Question: I was trying to create a queue of playing card that is responsive to display width.

I want this queue to be fit to display width so that no card get lost from display. I want to cover conventional width of phone, tablet and desktop.
I also like to align this queue to center so that it does not look bad.
<URL>
'''
<div>
<img src="http://chetart.com/blog/wp-content/uploads/2012/05/playing-card-back.jpg" alt="">
<img class="rest" src="http://chetart.com/blog/wp-content/uploads/2012/05/playing-card-back.jpg" alt="">
<img class="rest" src="http://chetart.com/blog/wp-content/uploads/2012/05/playing-card-back.jpg" alt="">
<img class="rest" src="http://chetart.com/blog/wp-content/uploads/2012/05/playing-card-back.jpg" alt="">
<img class="rest" src="http://chetart.com/blog/wp-content/uploads/2012/05/playing-card-back.jpg" alt="">
<img class="rest" src="http://chetart.com/blog/wp-content/uploads/2012/05/playing-card-back.jpg" alt="">
<img class="rest" src="http://chetart.com/blog/wp-content/uploads/2012/05/playing-card-back.jpg" alt="">
<img class="rest" src="http://chetart.com/blog/wp-content/uploads/2012/05/playing-card-back.jpg" alt="">
<img class="rest" src="http://chetart.com/blog/wp-content/uploads/2012/05/playing-card-back.jpg" alt="">
<img class="rest" src="http://chetart.com/blog/wp-content/uploads/2012/05/playing-card-back.jpg" alt="">
<img class="rest" src="http://chetart.com/blog/wp-content/uploads/2012/05/playing-card-back.jpg" alt="">
<img class="rest" src="http://chetart.com/blog/wp-content/uploads/2012/05/playing-card-back.jpg" alt="">
</div>
div{
width:100%;
}
img{
display: inline-block;
height: 200px;
}
.rest{
margin-left: -102px;
}
'''
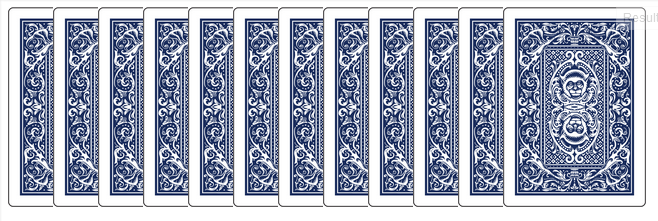
Answer: This is a perfect fit for the new <URL>!
Use 'display:inline-flex' on your wrapping div, and remove the 'display:inline-block' on 'img':
'''
div{
width:100%;
display:inline-flex;
}
img{
height: 200px;
}
.rest{
margin-left: -102px;
/*flex-grow:1;*/ /* Bonus : all available width is occupied */
}
'''
The 'flex-grow:1' causes your 'img' to grow, while space is available, but they are deformed.
Here's a <URL>, and some references and extras :
- <URL>